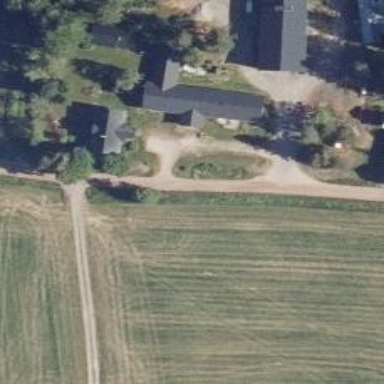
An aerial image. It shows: Farm.